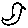
Label: bird